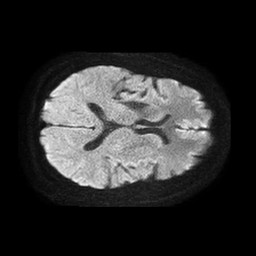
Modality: TRACE
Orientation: axial
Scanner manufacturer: philips
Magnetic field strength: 1.5 T
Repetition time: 4.6 s
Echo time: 0.08631 s